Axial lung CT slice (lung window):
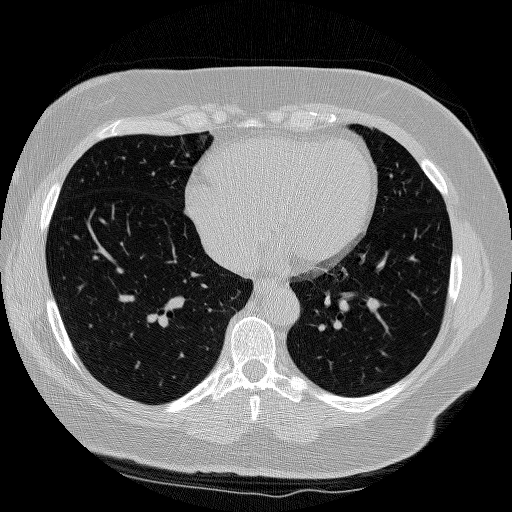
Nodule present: no